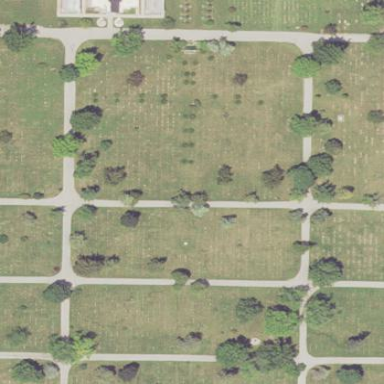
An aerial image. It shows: Cemetery.